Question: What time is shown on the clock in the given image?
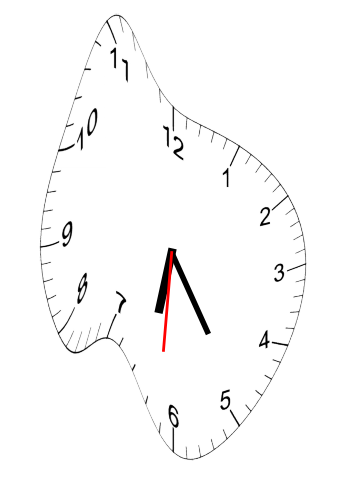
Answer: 06:24:31